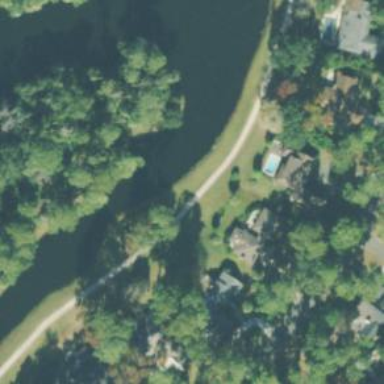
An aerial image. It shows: Path for golf carts.